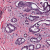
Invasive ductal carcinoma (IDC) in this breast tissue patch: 0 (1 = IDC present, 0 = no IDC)